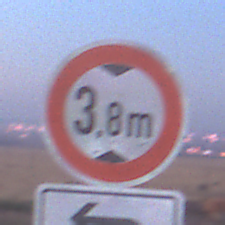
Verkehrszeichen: TatsaechlicheHoehe
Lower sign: RichtungsangabeDurchPfeile2
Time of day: SunriseSunset
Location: Outdoor (Nature)
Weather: Clear
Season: NotSpecified
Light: Natural